Question: I'm trying to plot a graph using jquery flot plugin with JSON data. What I need to do is.
- - - - -
My Script is:
'''
//var maxDate = new Date();
//var minDate = new Date();
var options = {
series: {
lines: {
show: true
},
points: {
show: true
}
},
grid: {
hoverable: true,
clickable: true
},
xaxis: { //min: minDate.setMonth(maxDate.getMonth() - 12),
//max: maxDate,
mode: "time",
monthNames: ["January", "February", "March", "April", "May", "June", "July", "August", "September", "October", "November", "December"],
timeformat: "%b(%Y)"
},
yaxis: {
min: 0,
max: 100,
ticks: 10
}
var data = [];
var placeholder = $("#trigo");
var dataurl = 'cprogress.php?action=overall';
// then fetch the data with jQuery
function onDataReceived(series) {
data.push(series);
$.plot(placeholder, data, options);
setData(data);
}
$.ajax({
url: dataurl,
method: 'GET',
dataType: 'json',
success: onDataReceived
});
'''
Now my graph Looks like this

And the JSON
'''
[["2013-11-05",8.3333333333333],["2013-12-05",0]]
'''
What I want to print is
Now it is print Why I don't know.
Please any one help me to solve this issue. I'm struggling to solve this from two days. Thanks...
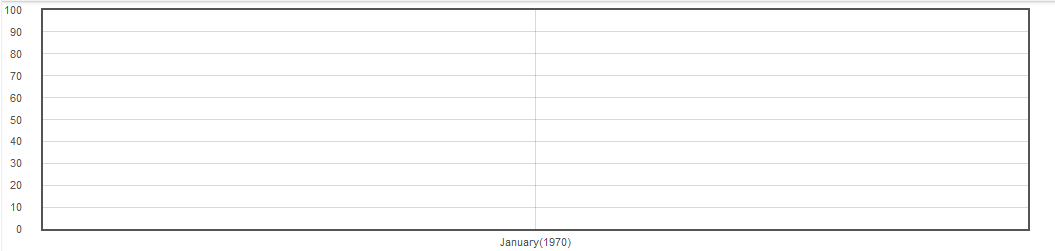
Answer: <URL>
There are a couple of things going on here. First, the date that flot expects is going to be in millseconds since 1970. When a string is passed, it just evaluates that to basically -1000, 0, and 1000 for your string input. The result is three dates, all basically at January 1970.
So you will need a little helper function that can manipulate these date inputs for you.
'''
function formatTime(input){
for( var i = 0; i < input.length; i++ ){
var date = input[i][0];
input[i][0] = new Date(date).getTime();
}
return input;
}
'''
You can call this with the series result from your ajax call
'''
function onDataReceived(series) {
series = formatTime(series);//called here
data.push(series);
$.plot(placeholder, data, options);
//setData(data);not shown in question
}
'''
So that will fix the "times" issue. There is however, one other obstacle I noticed. Once you do that, the format of the graph will show both labels right next to each other. This is because (as can be observed if the customization is commented out) flot expects to show the range by days. So the change of the month (at the very end of the day range) is the position where both November and December are shown. To overcome this, I would suggest something along the lines of using
'''
autoscaleMargin: 1,
'''
for your x-axis customization. The demo also includes a small click example (mostly included so that you can verify the data points are accurate).

references examined:
- <URL>